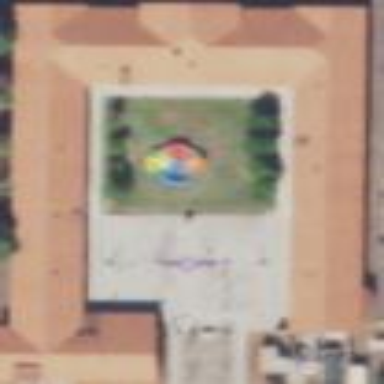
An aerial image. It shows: School building.